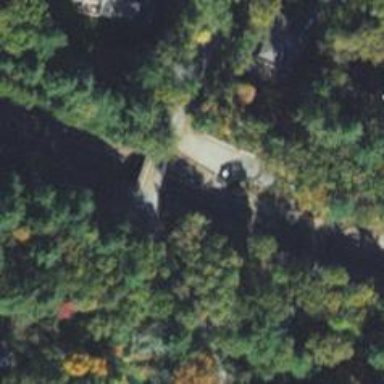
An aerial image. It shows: Footway on bridge.